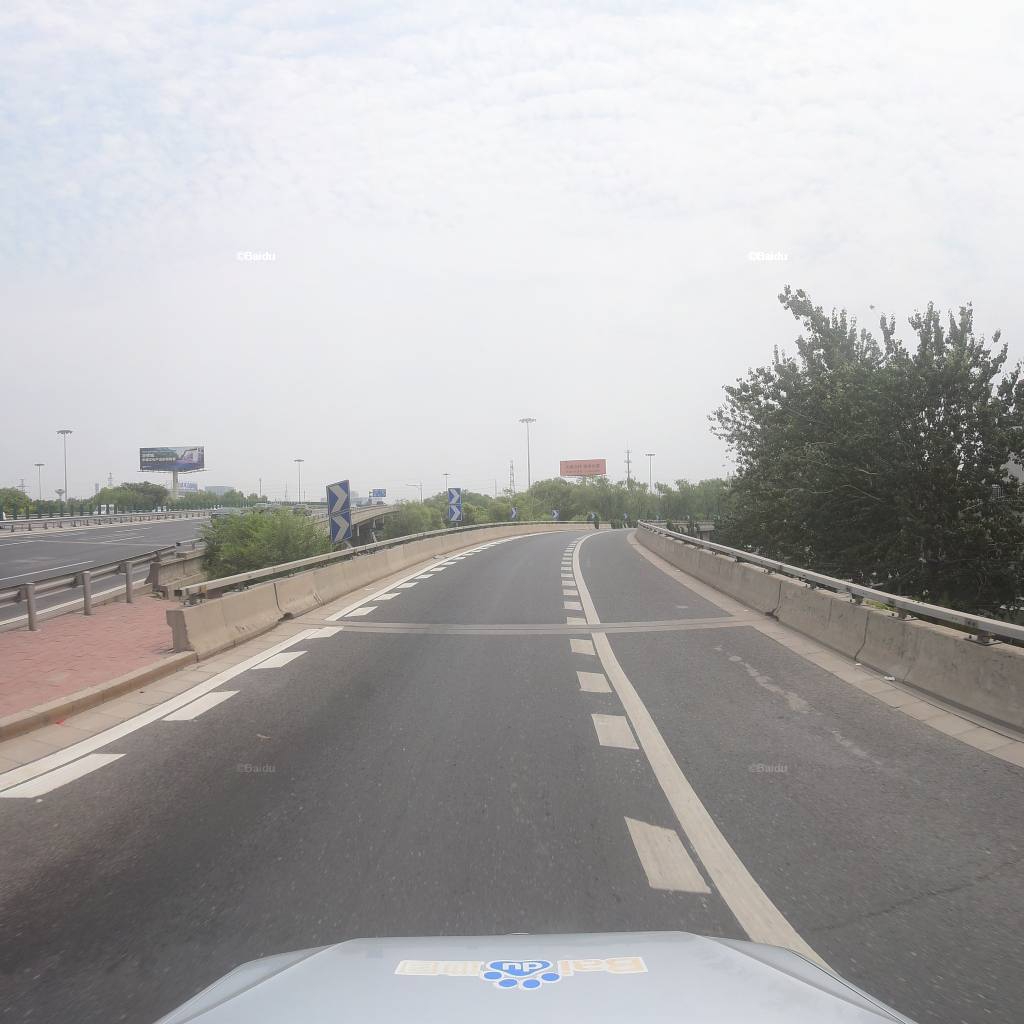
Region: Fengtai
Road damage annotations: transverse crack